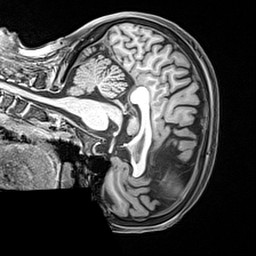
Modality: T1w
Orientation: sagittal
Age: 63
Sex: female
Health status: healthy
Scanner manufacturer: siemens
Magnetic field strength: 3 T
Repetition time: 2.4 s
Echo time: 0.00217 s